Brain MRI, t1w sequence, axial 2D slice.
Patient: age 33, sex F, weight 95 kg, height 1.95 m
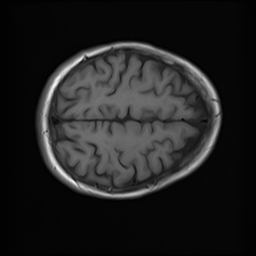